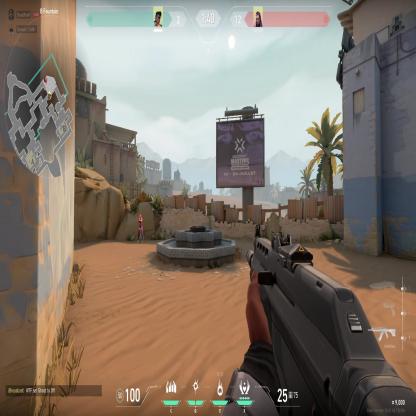
Label: enemy